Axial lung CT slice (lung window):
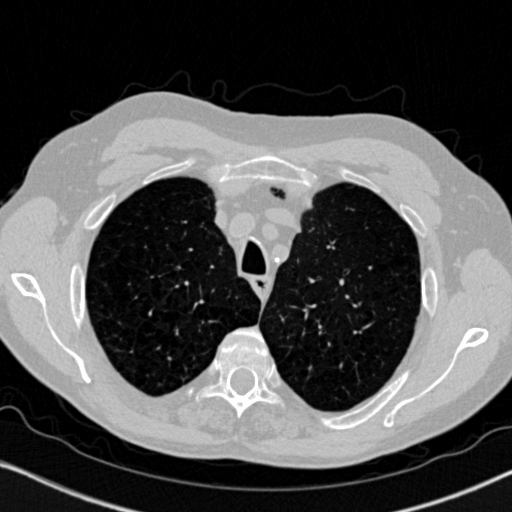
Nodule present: no